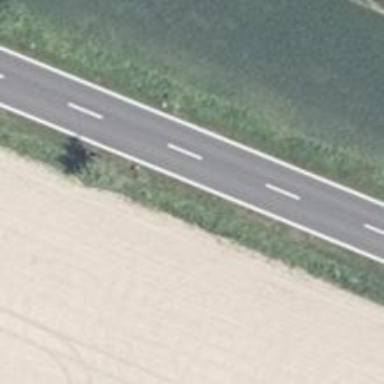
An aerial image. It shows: Secondary road with asphalt surface.